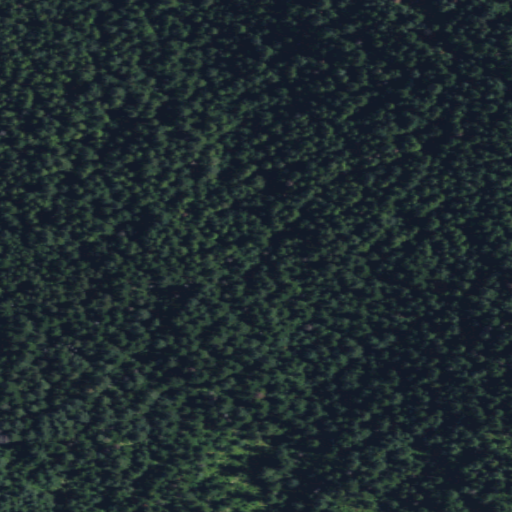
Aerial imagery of ridge(s) in Washington named Hay Ridge containing only evergreen forest